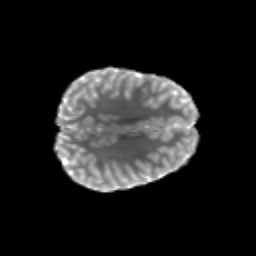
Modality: T2w
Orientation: axial
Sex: female
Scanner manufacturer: siemens
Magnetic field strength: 3 T
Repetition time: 5 s
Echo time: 0.071 s